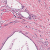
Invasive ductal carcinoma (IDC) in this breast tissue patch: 1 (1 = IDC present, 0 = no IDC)